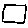
Label: square